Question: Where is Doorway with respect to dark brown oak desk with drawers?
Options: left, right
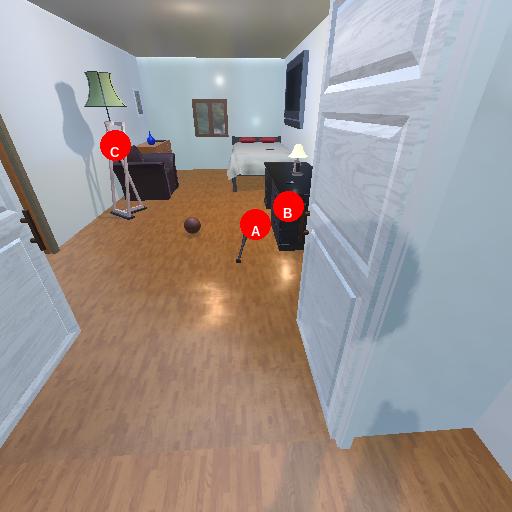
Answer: left